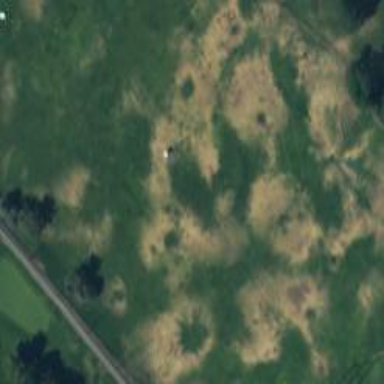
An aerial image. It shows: Well-mowed grass area designated as driving range for golf.